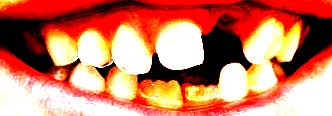
Condition: hypodontia